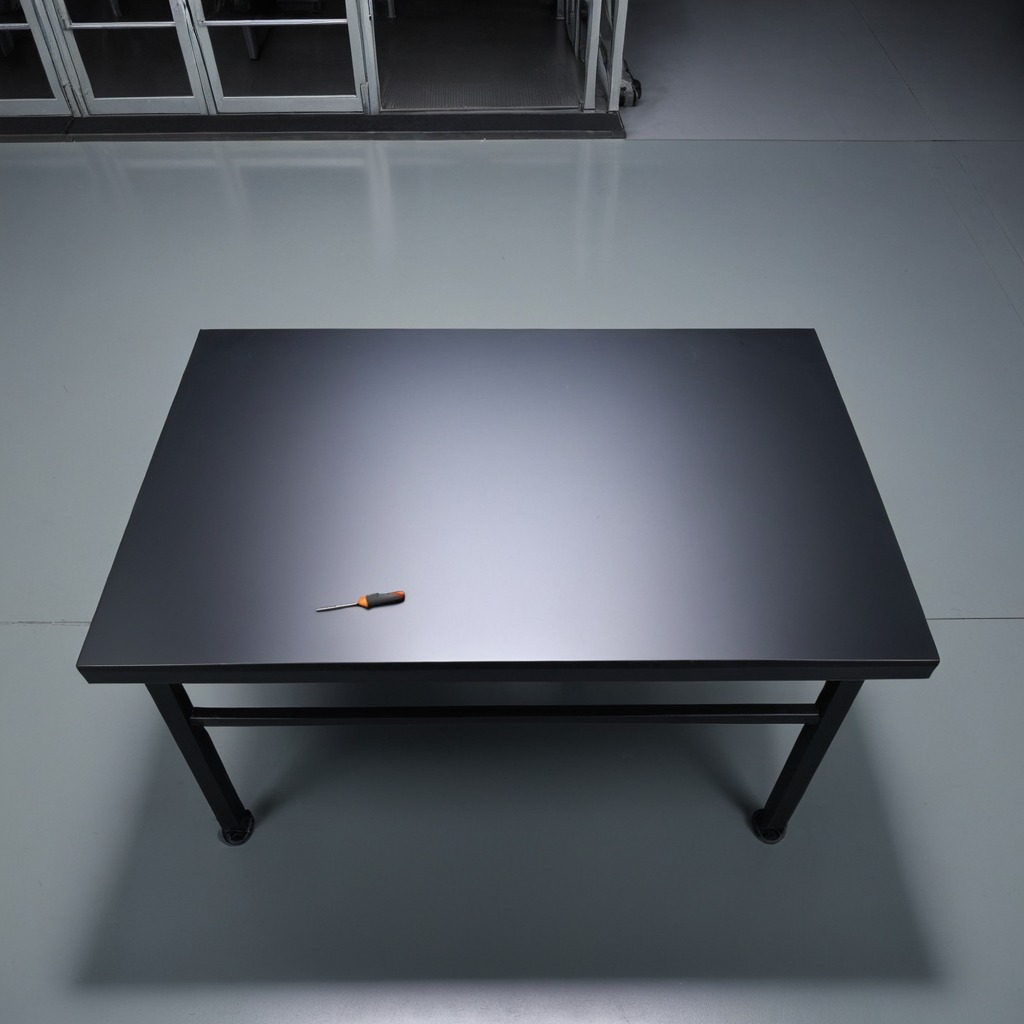
A screwdriver is lying on the tabletop.